Interaction volume radius: 5 \u00c5
Interaction volume height: 30 \u00c5
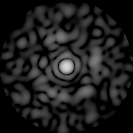
Disorder parameter: 0.84